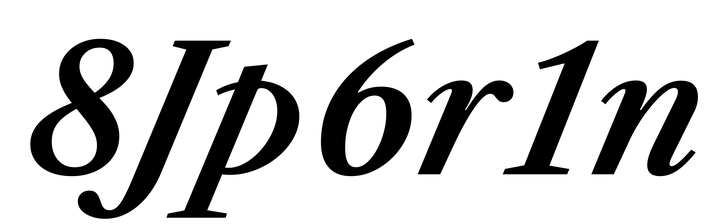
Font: LibreCaslonText-Italic_SemiBold_Italic